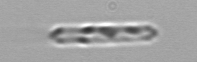
Label: Cerataulina_pelagica